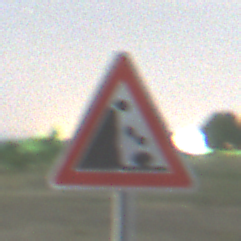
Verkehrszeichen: SteinschlagLinks
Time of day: Night
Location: Outdoor (Nature)
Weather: Overcast
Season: NotSpecified
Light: Artificial